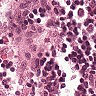
Metastatic tissue present: no